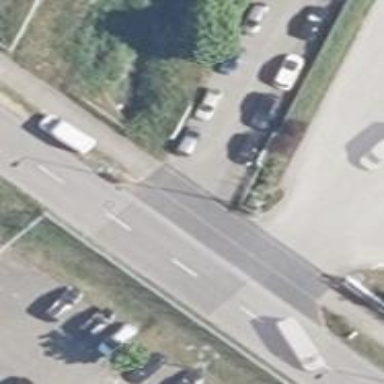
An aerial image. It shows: Paved parking entrance.